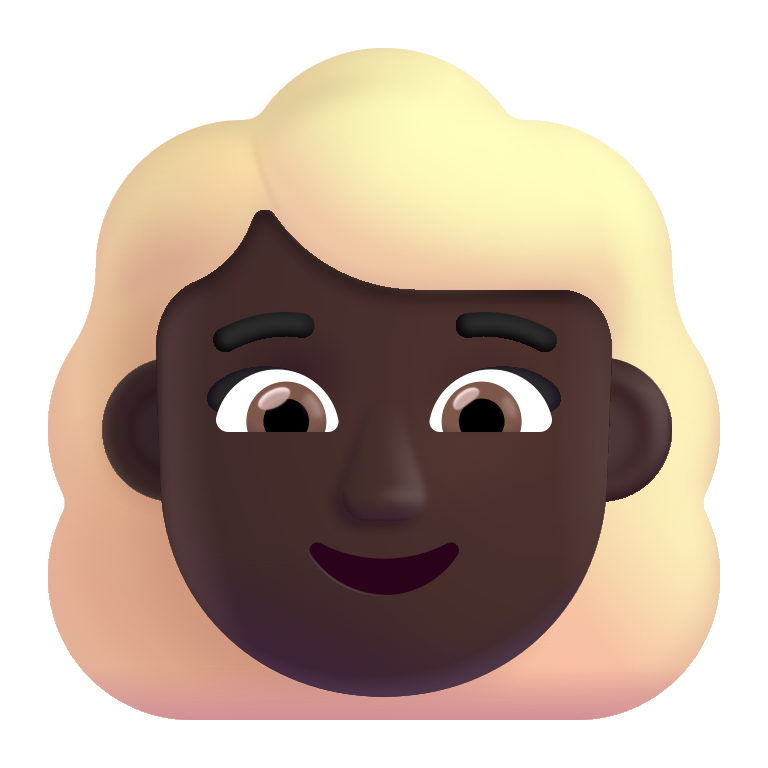
woman blonde hair color dark